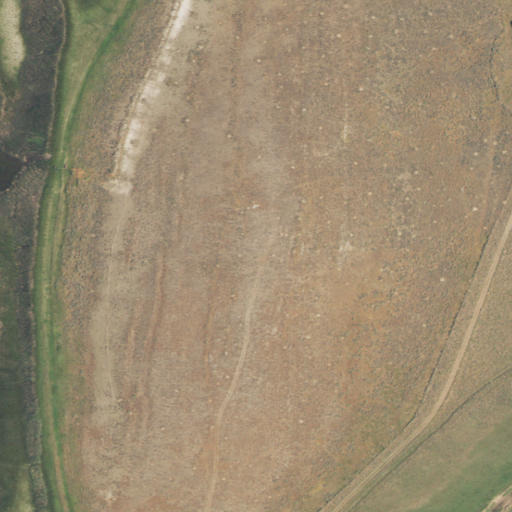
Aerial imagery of mountain in Wyoming named The Big Knob containing shrub, pasture, herbaceous wetlands, woody wetlands, and open water